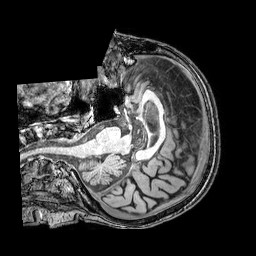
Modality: T1w
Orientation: axial
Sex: male
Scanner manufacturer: philips
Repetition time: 0.008175 s
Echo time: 0.00377 s